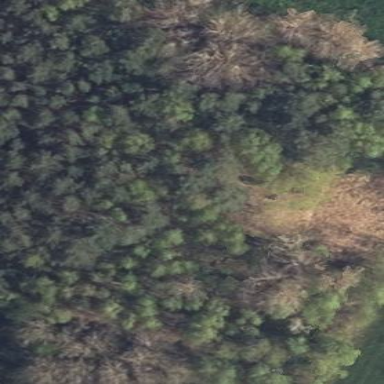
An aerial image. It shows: Mixed forest with various types of leaves.